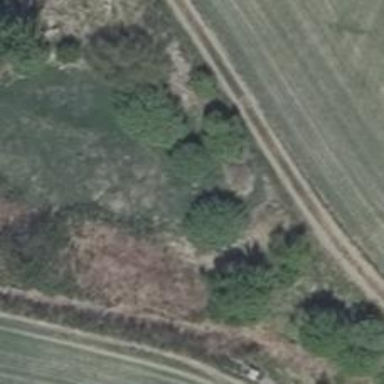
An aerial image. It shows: Hunting stand.